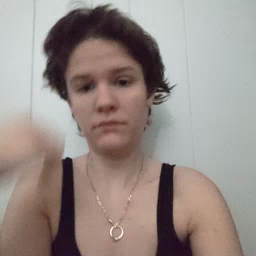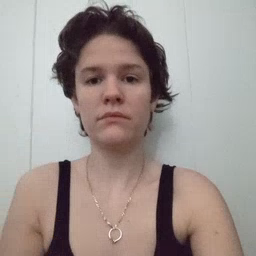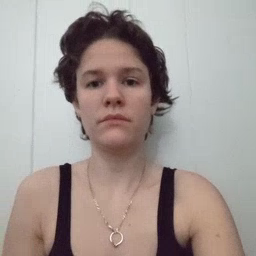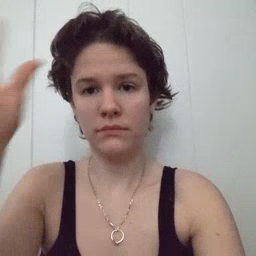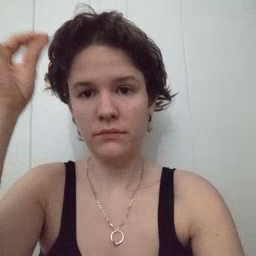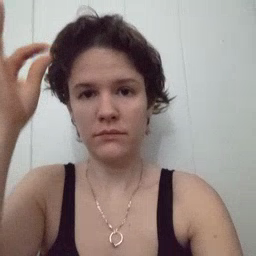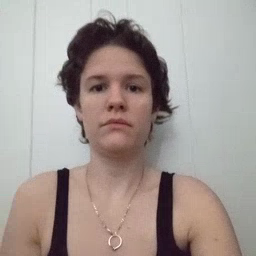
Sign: hair